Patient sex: F
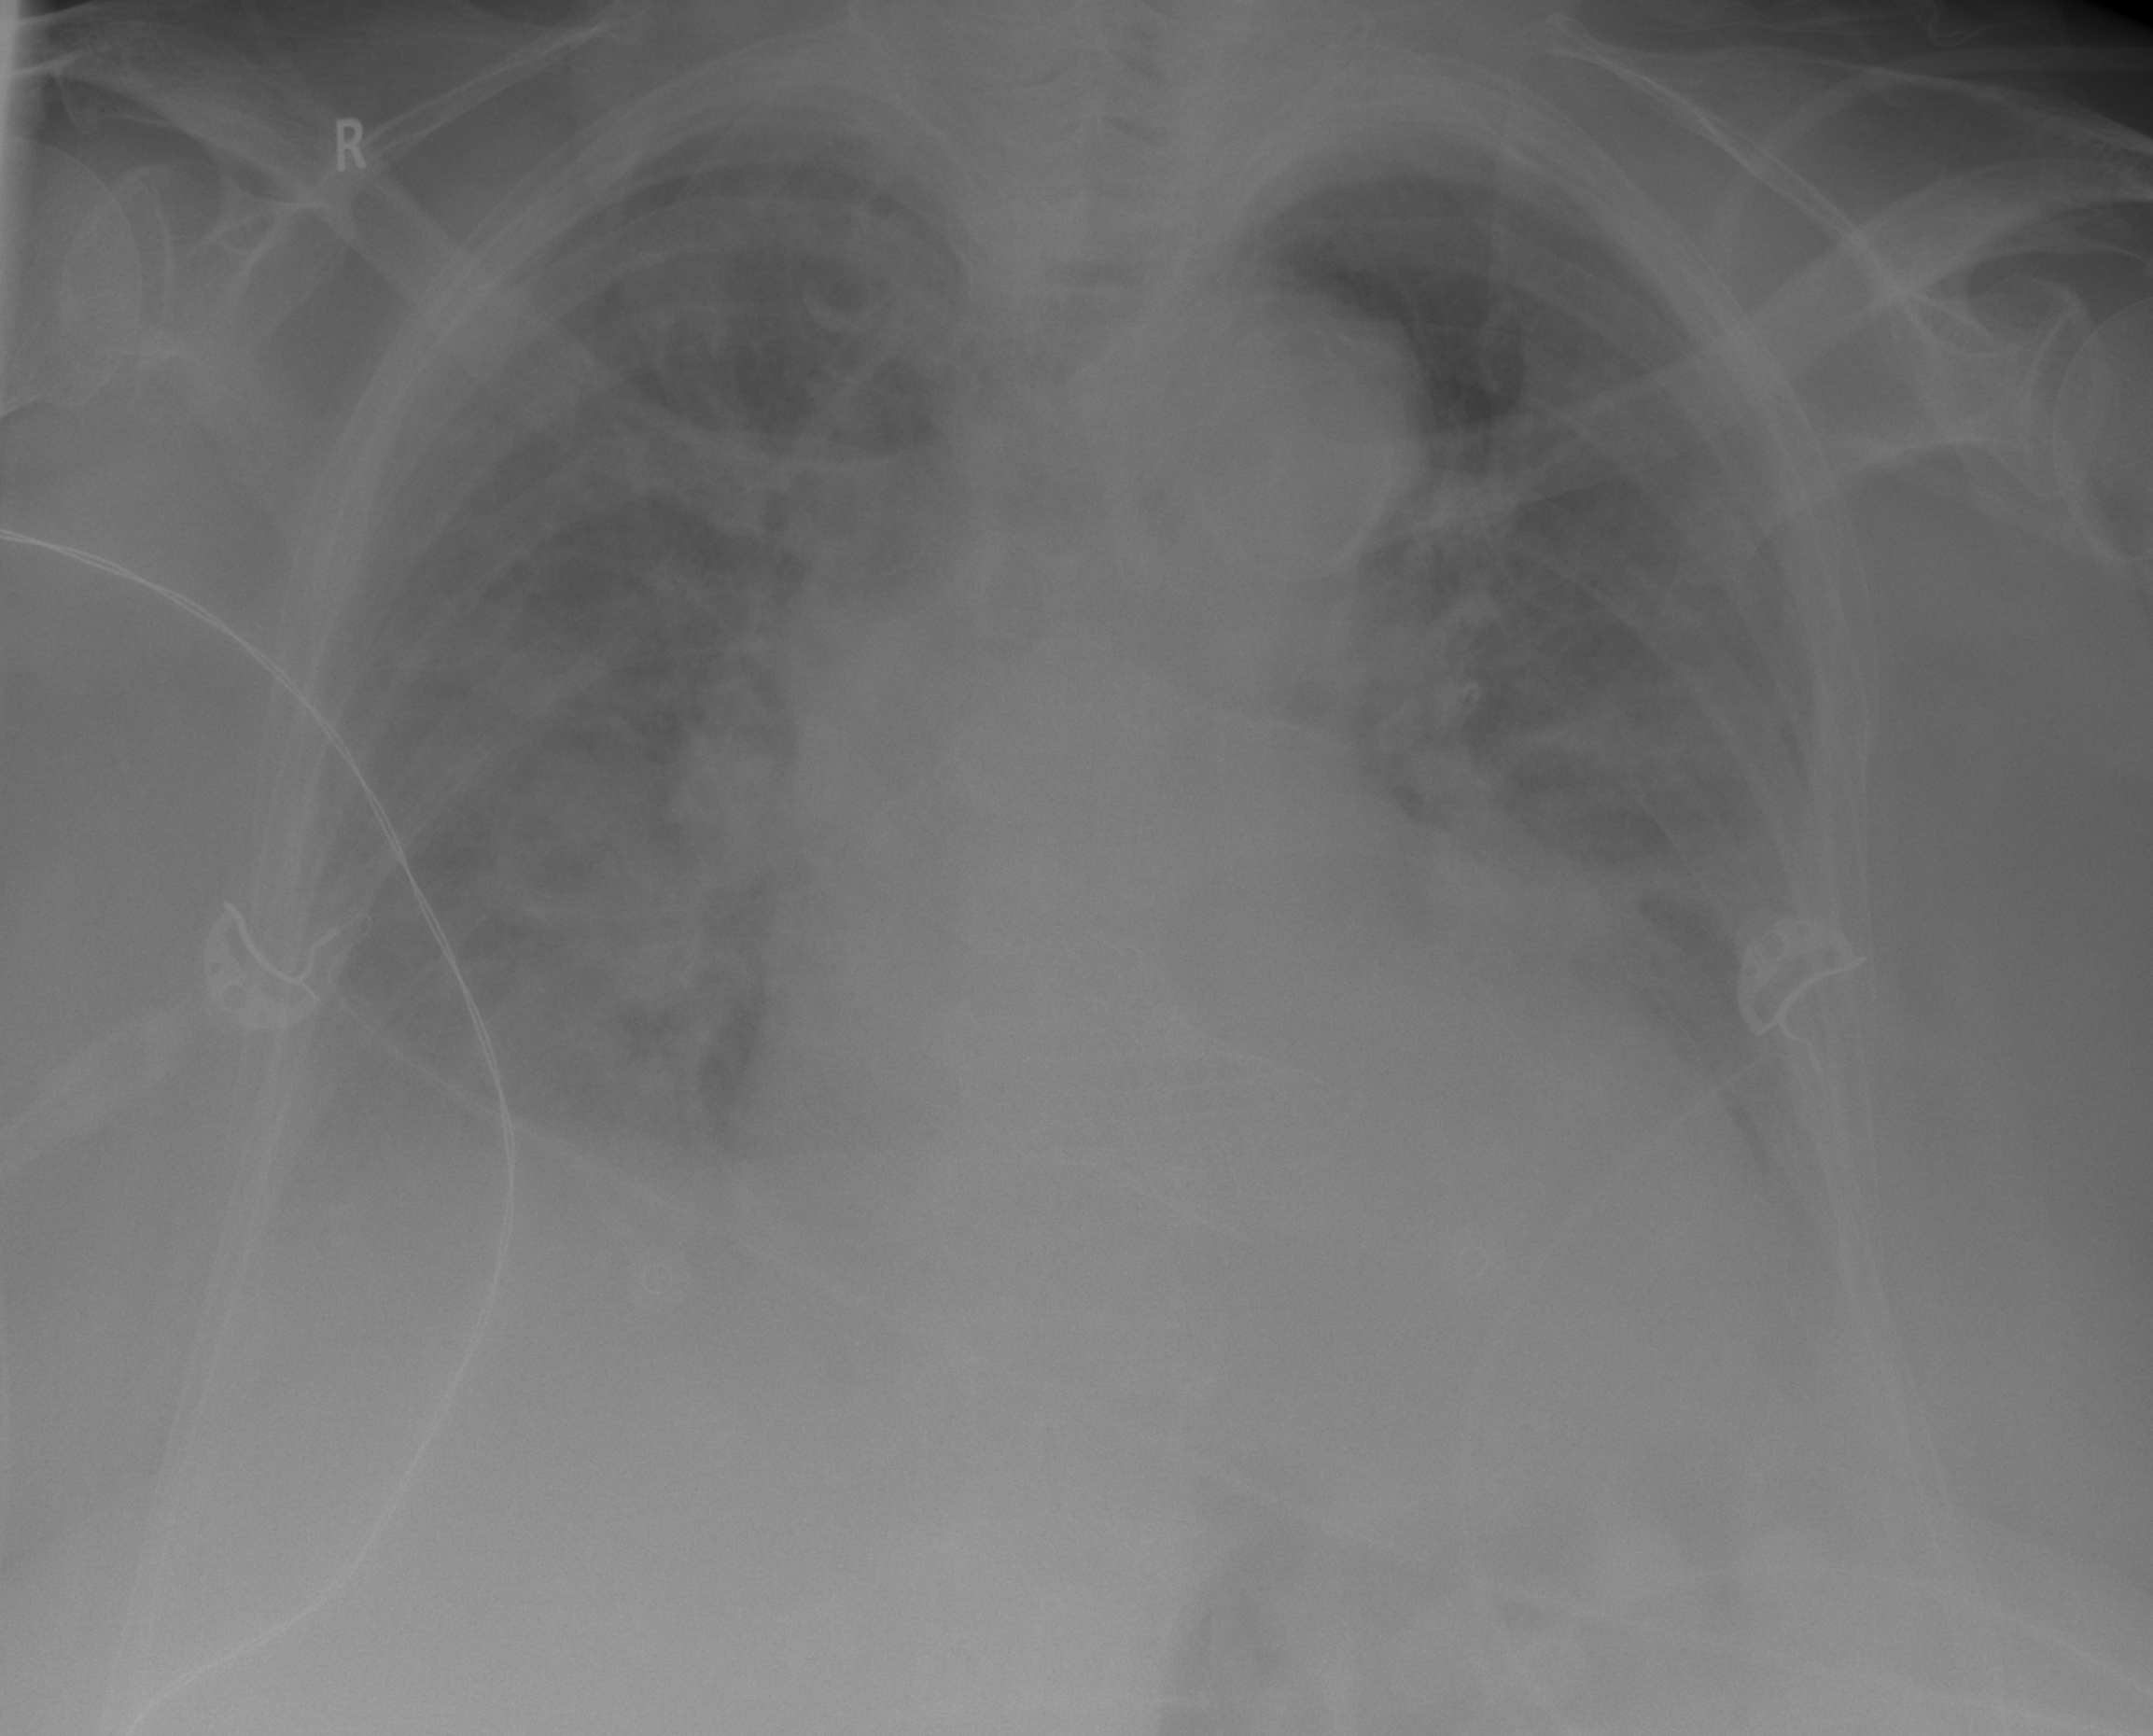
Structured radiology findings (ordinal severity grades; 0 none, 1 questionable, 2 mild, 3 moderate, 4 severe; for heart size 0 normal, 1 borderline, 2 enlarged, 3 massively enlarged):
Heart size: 2
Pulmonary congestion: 3
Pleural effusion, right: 2
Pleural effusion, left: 2
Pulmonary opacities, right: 3
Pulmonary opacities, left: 3
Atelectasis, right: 2
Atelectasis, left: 2